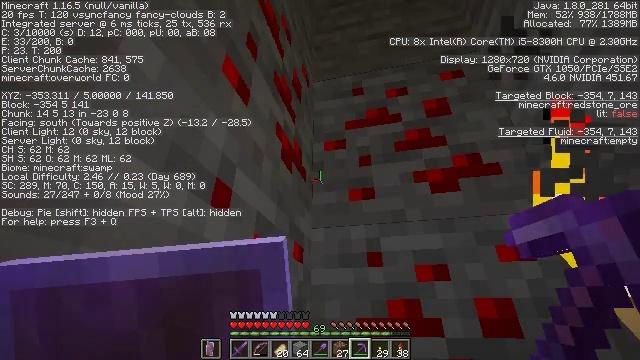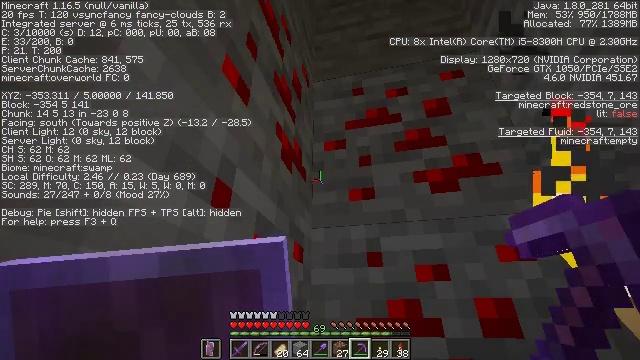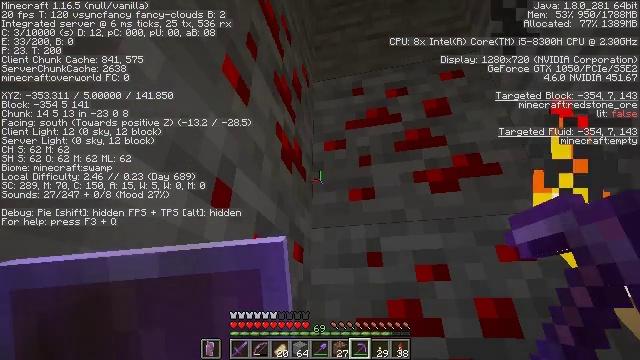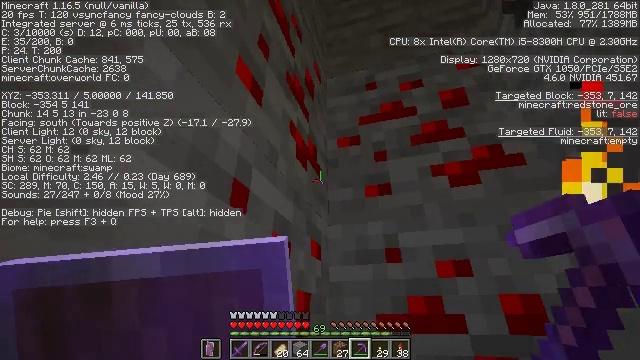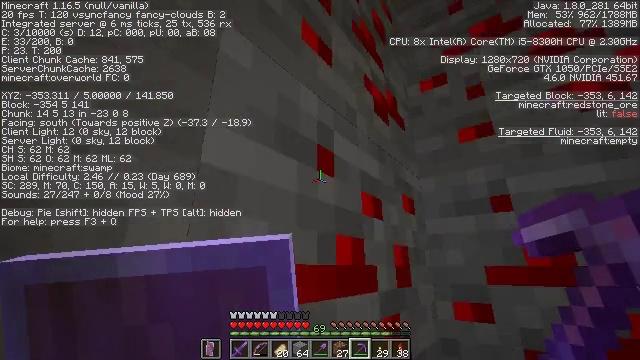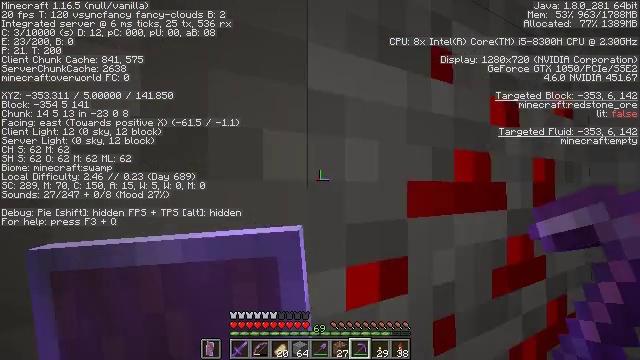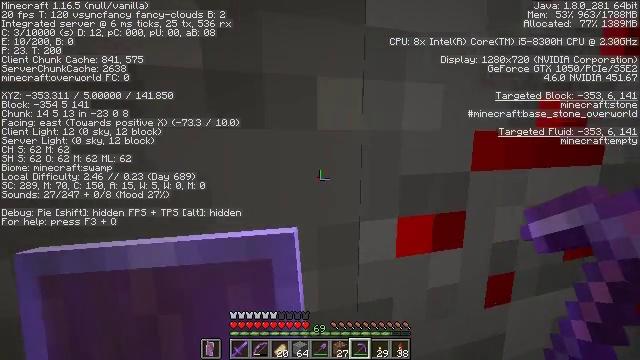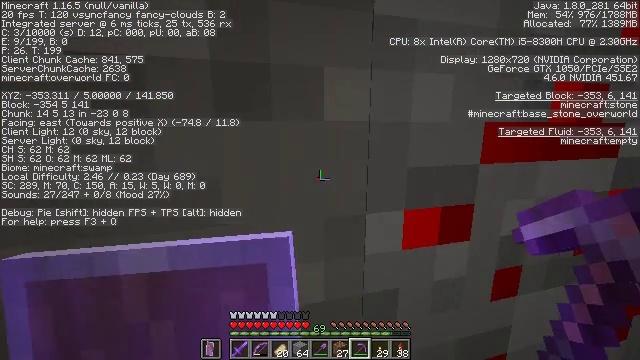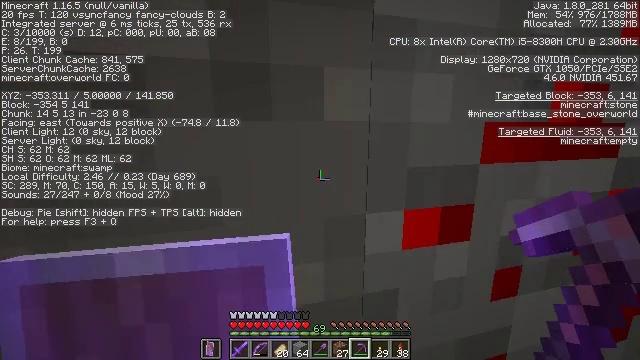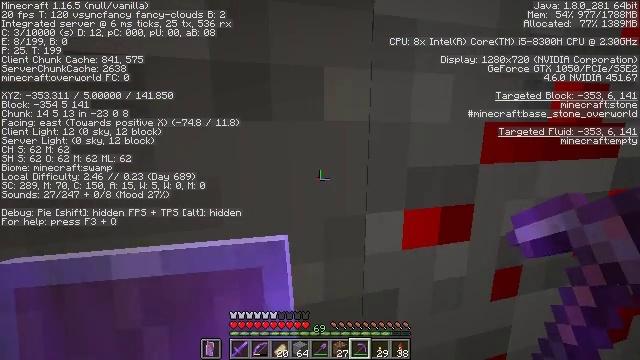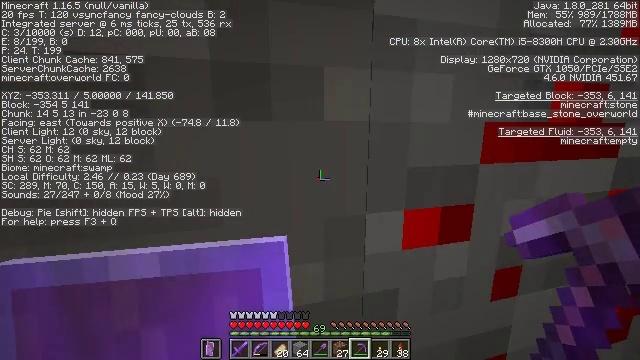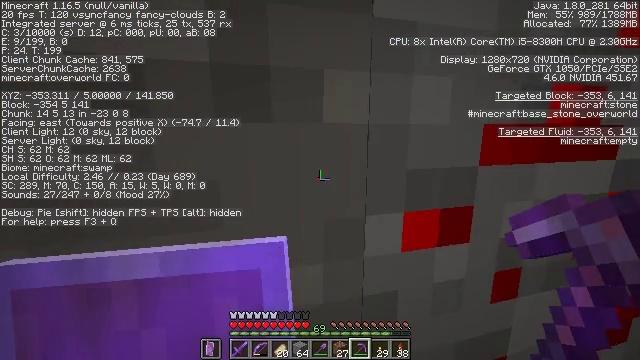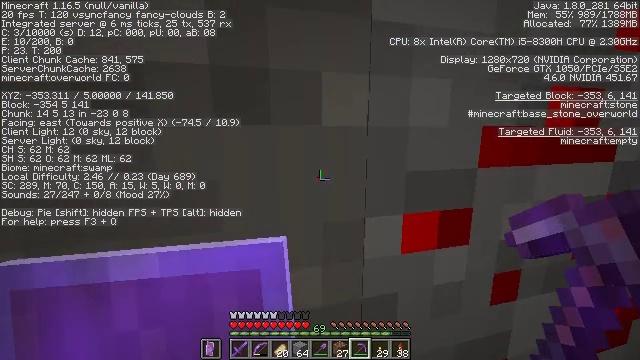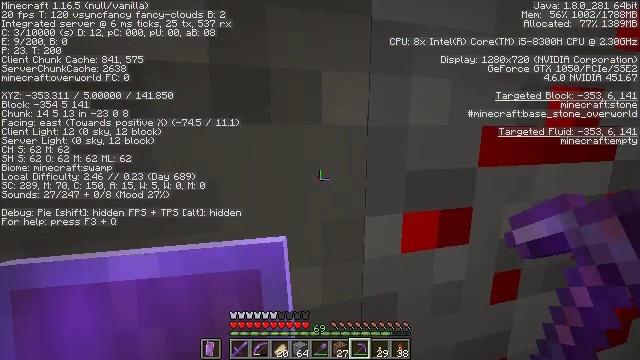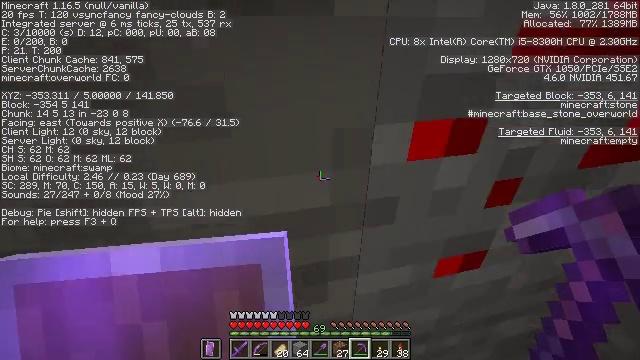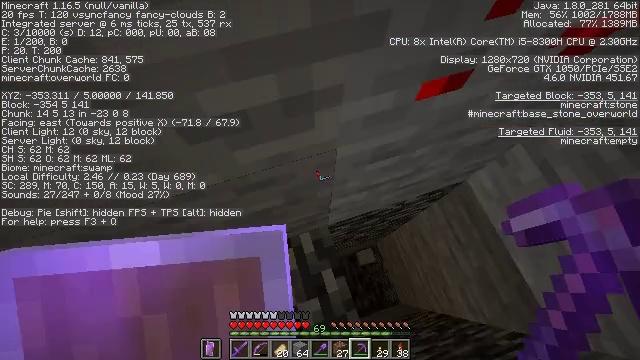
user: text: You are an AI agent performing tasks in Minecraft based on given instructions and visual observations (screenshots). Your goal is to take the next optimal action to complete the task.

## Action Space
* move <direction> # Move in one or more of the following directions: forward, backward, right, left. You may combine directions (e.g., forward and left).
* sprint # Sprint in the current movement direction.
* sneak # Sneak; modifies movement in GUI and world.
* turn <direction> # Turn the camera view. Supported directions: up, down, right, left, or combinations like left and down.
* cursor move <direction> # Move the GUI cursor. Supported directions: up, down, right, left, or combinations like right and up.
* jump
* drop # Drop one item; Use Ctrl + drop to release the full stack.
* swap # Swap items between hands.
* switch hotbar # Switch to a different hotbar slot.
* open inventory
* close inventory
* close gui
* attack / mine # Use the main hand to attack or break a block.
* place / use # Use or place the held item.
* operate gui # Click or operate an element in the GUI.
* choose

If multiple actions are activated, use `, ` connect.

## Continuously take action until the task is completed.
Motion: motion action
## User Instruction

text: Take down the wall torch for reuse.
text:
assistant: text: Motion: no_op
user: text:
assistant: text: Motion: no_op
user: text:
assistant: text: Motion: turn left
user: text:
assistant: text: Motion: turn left and down
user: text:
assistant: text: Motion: turn left and down
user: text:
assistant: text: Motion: turn left and down
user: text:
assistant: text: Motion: turn left and down
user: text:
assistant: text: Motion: no_op
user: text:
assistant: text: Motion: no_op
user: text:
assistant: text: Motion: no_op
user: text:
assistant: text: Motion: no_op
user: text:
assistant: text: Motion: no_op
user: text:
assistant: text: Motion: no_op
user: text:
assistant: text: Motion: turn left and down
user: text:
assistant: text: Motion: turn right and down
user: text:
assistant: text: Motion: turn right and down
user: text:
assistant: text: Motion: no_op
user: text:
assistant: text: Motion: no_op
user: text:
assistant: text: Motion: no_op
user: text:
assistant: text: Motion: no_op
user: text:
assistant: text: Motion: no_op
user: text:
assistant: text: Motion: turn right
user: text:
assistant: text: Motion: turn right and up
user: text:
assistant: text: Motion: turn right and up
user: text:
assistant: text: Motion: turn right
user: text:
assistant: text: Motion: turn right
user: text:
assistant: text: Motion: turn right
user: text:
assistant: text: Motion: turn right and up
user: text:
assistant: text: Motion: turn right and up
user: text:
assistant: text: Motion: no_op